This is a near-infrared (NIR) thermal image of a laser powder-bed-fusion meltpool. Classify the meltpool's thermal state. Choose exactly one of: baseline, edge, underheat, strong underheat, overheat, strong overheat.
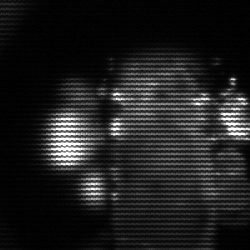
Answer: strong underheat